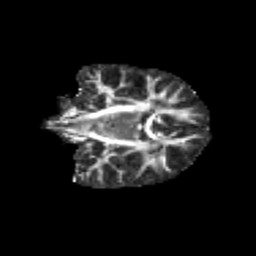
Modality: FA
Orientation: coronal
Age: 9
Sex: female
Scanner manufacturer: siemens
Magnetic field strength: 3 T
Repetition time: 3.8 s
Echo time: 0.07 s